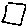
Label: square